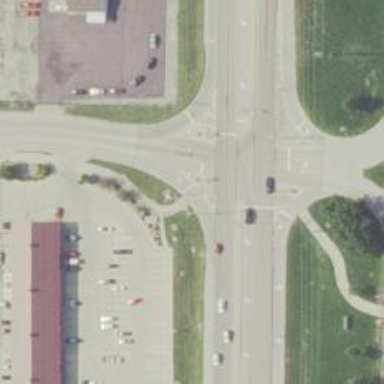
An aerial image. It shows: Footway with asphalt surface and marked with lines for pedestrian and cyclist crossing.